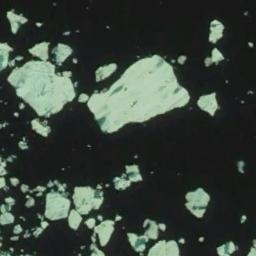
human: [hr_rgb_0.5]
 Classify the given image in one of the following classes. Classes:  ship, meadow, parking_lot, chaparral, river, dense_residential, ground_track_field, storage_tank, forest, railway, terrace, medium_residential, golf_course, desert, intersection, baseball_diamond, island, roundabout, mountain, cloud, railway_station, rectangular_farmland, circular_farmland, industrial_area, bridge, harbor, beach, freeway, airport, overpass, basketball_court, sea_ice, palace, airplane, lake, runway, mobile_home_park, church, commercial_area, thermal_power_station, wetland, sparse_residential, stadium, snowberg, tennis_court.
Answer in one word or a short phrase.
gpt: sea_ice